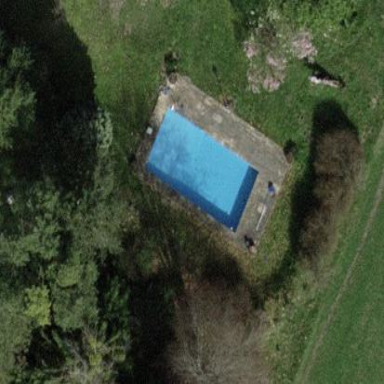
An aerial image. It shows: Swimming pool located in leisure land.